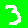
Digit: 3